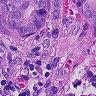
Metastatic tissue present: yes